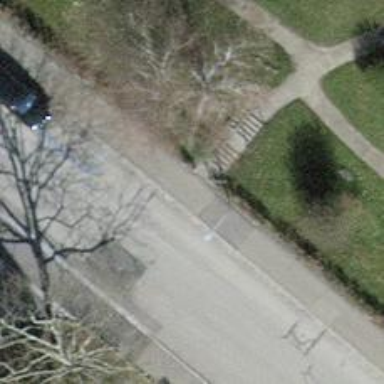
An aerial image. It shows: Road with steps.